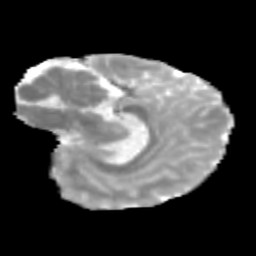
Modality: MD
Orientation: sagittal
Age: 11
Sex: male
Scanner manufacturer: siemens
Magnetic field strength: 3 T
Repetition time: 3.8 s
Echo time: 0.07 s